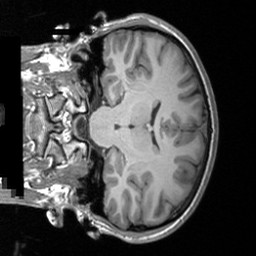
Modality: T1w
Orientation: coronal
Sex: male
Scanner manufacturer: siemens
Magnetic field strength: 3 T
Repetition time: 1.9 s
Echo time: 0.00226 s